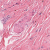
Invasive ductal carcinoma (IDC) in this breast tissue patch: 0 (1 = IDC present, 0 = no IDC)